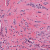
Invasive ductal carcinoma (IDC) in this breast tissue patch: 0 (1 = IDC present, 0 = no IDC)